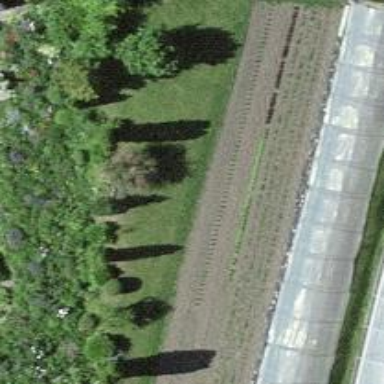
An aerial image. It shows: Greenhouse.